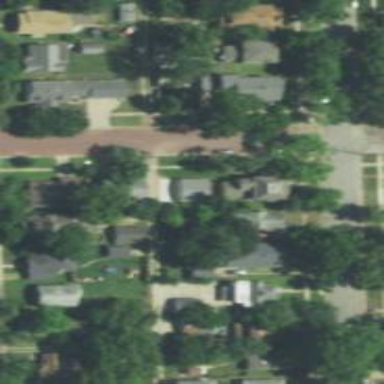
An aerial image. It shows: Residential road.